Interaction volume radius: 5 \u00c5
Interaction volume height: 35 \u00c5
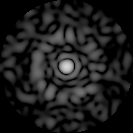
Disorder parameter: 0.8285